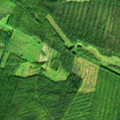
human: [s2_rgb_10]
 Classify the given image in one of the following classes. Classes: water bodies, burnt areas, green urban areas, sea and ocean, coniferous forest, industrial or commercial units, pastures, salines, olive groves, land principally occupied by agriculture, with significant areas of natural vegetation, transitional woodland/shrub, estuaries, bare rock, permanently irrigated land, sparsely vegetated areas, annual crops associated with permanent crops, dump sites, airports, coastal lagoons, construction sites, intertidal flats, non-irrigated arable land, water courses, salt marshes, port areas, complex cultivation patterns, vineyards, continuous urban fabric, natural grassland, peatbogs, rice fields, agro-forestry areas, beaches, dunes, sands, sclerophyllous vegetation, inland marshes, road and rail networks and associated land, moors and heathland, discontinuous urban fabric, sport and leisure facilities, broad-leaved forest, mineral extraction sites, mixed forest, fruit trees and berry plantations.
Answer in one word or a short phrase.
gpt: broad-leaved forest, coniferous forest, mixed forest